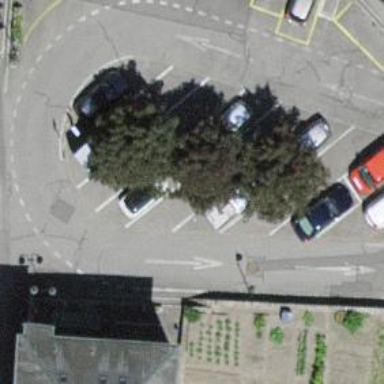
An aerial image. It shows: Parking area with asphalt surface.